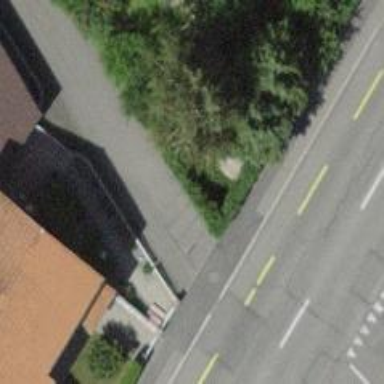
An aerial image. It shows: Paved footway.